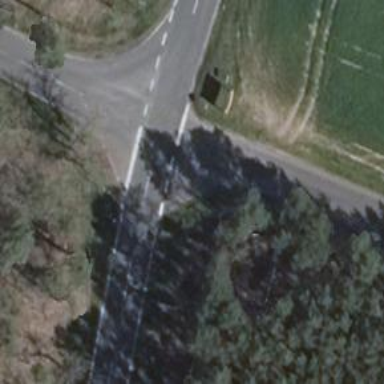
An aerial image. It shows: Road with stop sign.